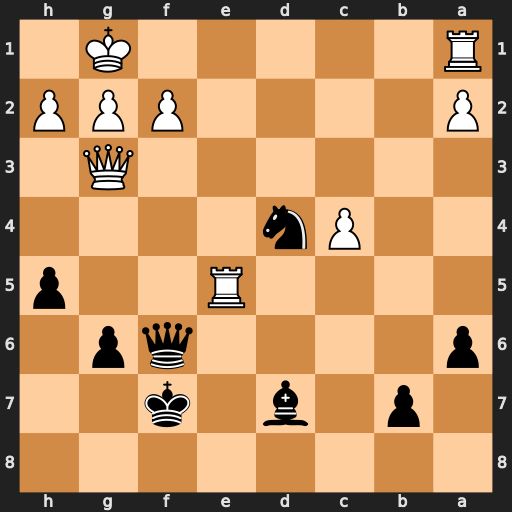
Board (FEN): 8/1p1b1k2/p4qp1/4R2p/2Pn4/6Q1/P4PPP/R5K1
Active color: b
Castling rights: -
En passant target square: -
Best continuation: Ne2+ Kh1 Nxg3+